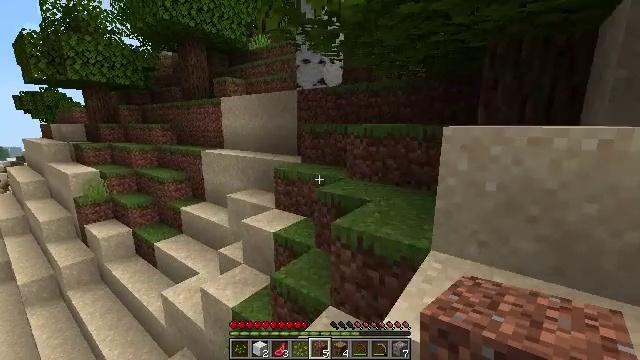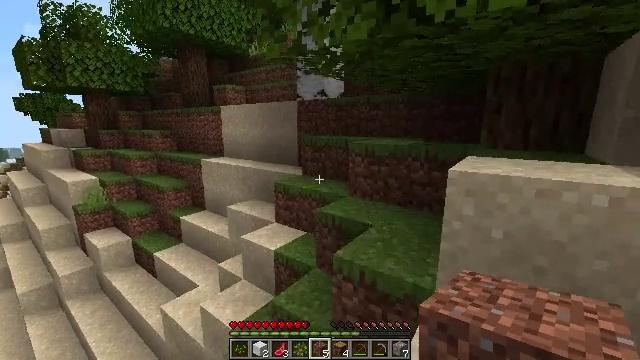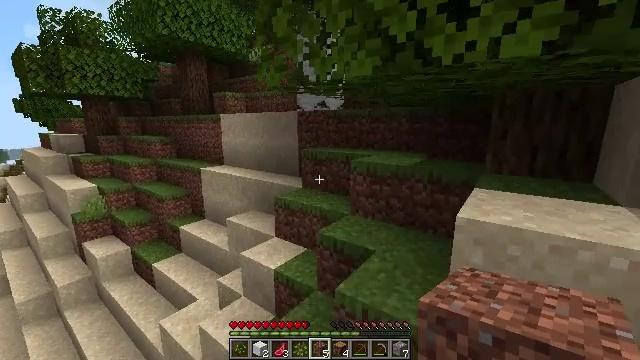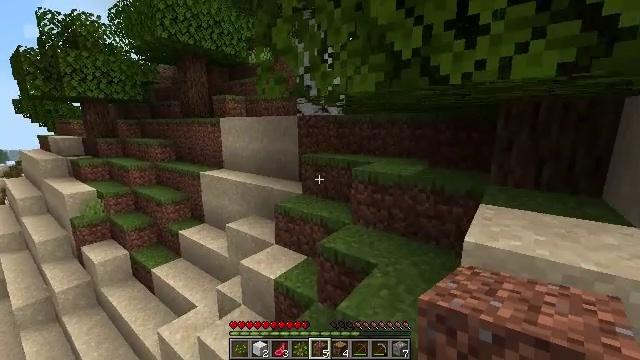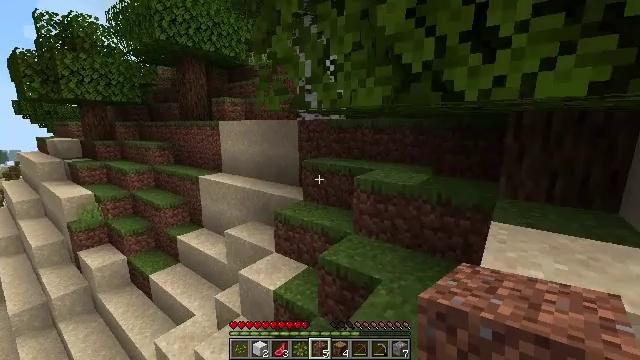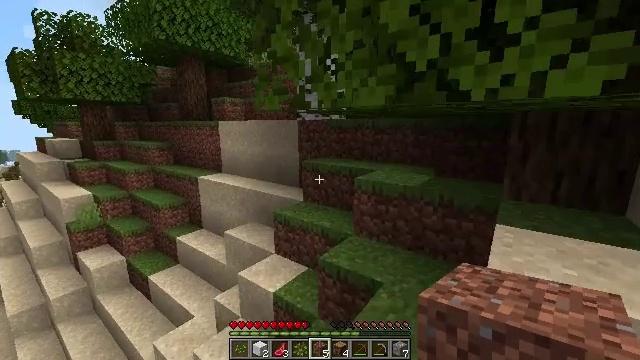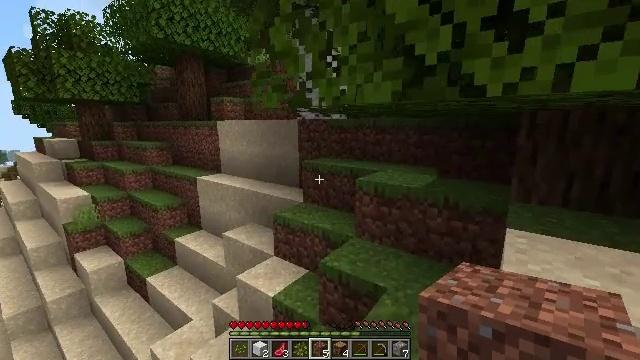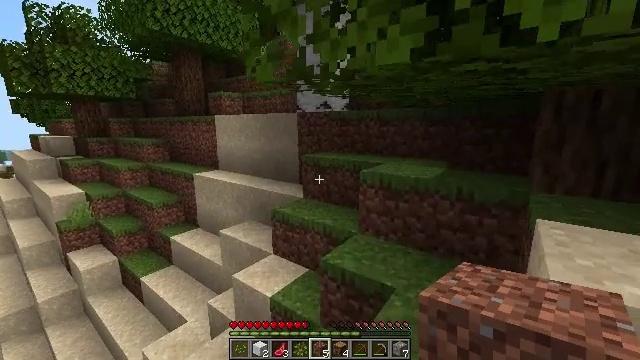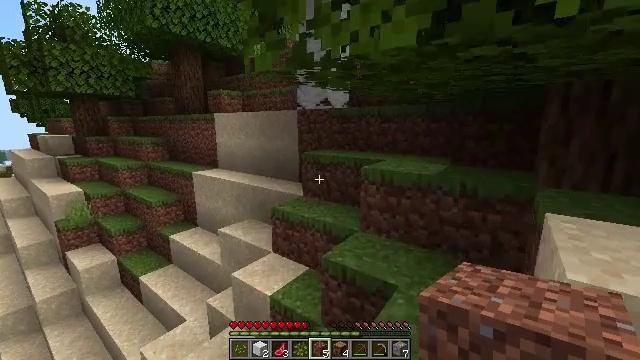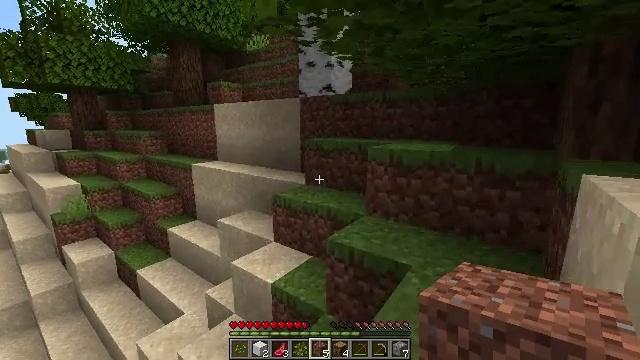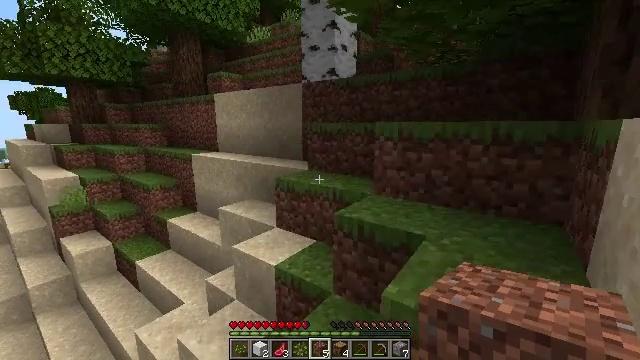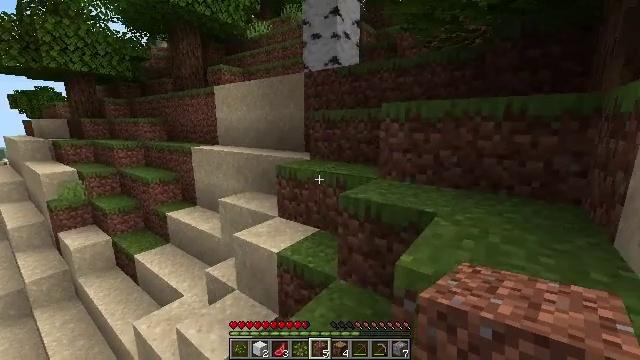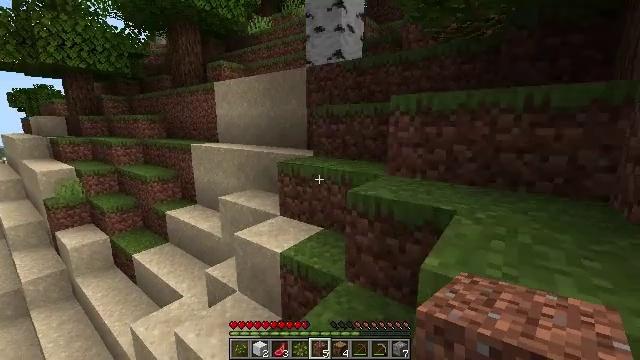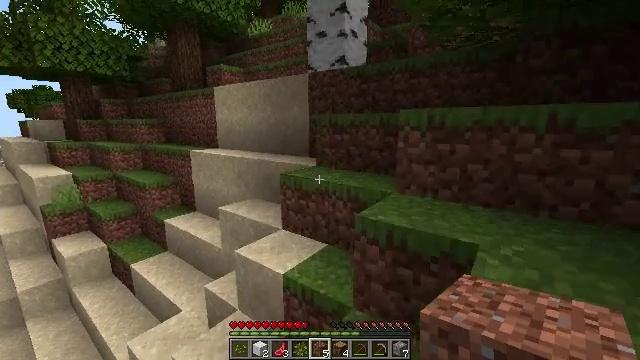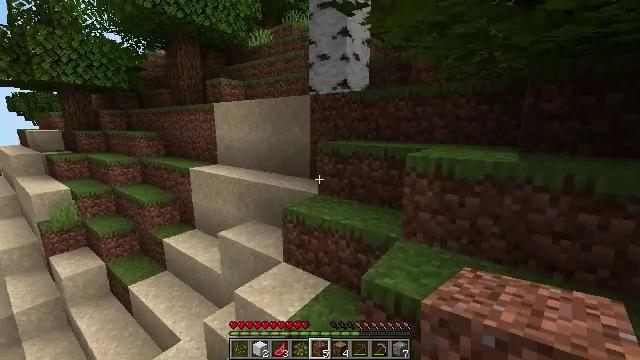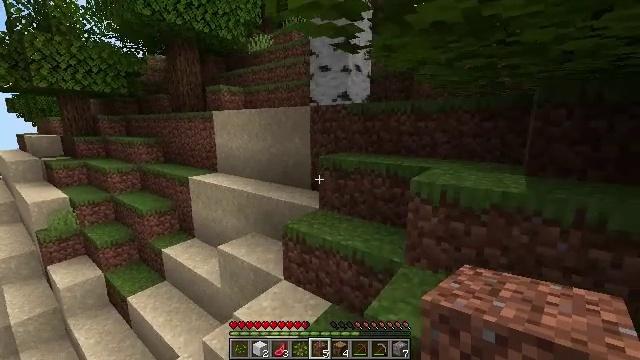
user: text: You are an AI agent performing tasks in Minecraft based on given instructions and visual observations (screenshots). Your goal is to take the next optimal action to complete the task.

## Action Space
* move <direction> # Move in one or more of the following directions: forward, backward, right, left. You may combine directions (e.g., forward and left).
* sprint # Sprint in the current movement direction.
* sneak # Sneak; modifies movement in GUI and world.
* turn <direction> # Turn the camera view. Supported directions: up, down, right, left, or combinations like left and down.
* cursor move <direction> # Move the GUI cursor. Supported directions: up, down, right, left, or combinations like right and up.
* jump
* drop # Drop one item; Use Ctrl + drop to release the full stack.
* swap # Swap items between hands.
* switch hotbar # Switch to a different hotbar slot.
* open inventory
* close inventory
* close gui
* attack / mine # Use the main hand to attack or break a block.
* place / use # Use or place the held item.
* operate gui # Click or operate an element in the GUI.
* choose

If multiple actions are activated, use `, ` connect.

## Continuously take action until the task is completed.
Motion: motion action
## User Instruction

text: Harvest the rose bush for its flowers.
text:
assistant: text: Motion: move forward, jump
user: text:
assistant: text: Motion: move forward, jump
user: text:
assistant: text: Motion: move forward, jump
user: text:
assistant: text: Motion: move forward, jump
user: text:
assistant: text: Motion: move forward
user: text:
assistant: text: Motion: move forward
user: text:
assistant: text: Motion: move forward
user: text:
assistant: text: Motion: move forward
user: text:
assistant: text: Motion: move forward
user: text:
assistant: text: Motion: move forward
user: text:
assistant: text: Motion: move forward
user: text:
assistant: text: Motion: move forward
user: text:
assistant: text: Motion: move forward, jump
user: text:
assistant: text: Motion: move forward, jump
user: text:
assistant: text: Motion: move forward, jump
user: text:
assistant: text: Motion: move forward, jump
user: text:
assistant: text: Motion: move forward, jump
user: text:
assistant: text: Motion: move forward, jump
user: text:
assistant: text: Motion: move forward, jump
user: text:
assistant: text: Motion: move forward, jump
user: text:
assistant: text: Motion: move forward, jump
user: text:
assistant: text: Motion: move forward, jump
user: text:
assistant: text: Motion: move forward, jump
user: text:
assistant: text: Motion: move forward, jump
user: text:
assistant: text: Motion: move forward, jump
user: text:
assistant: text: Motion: move forward, jump
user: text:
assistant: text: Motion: move forward, jump
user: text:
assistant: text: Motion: move forward, jump
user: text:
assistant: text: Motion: move forward, jump
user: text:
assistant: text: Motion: move forward, jump